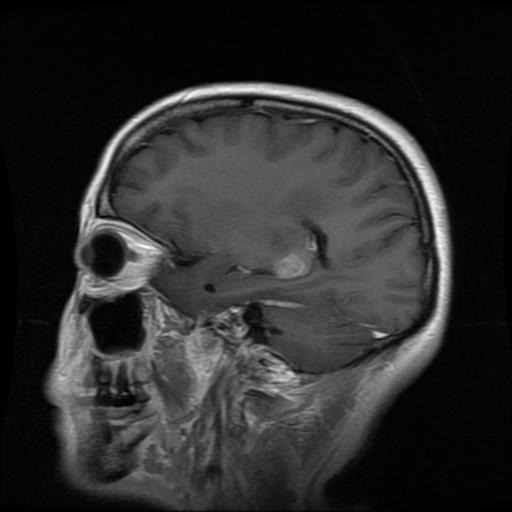
Label: glioma